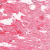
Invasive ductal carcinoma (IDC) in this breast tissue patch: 0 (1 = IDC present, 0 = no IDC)